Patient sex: M
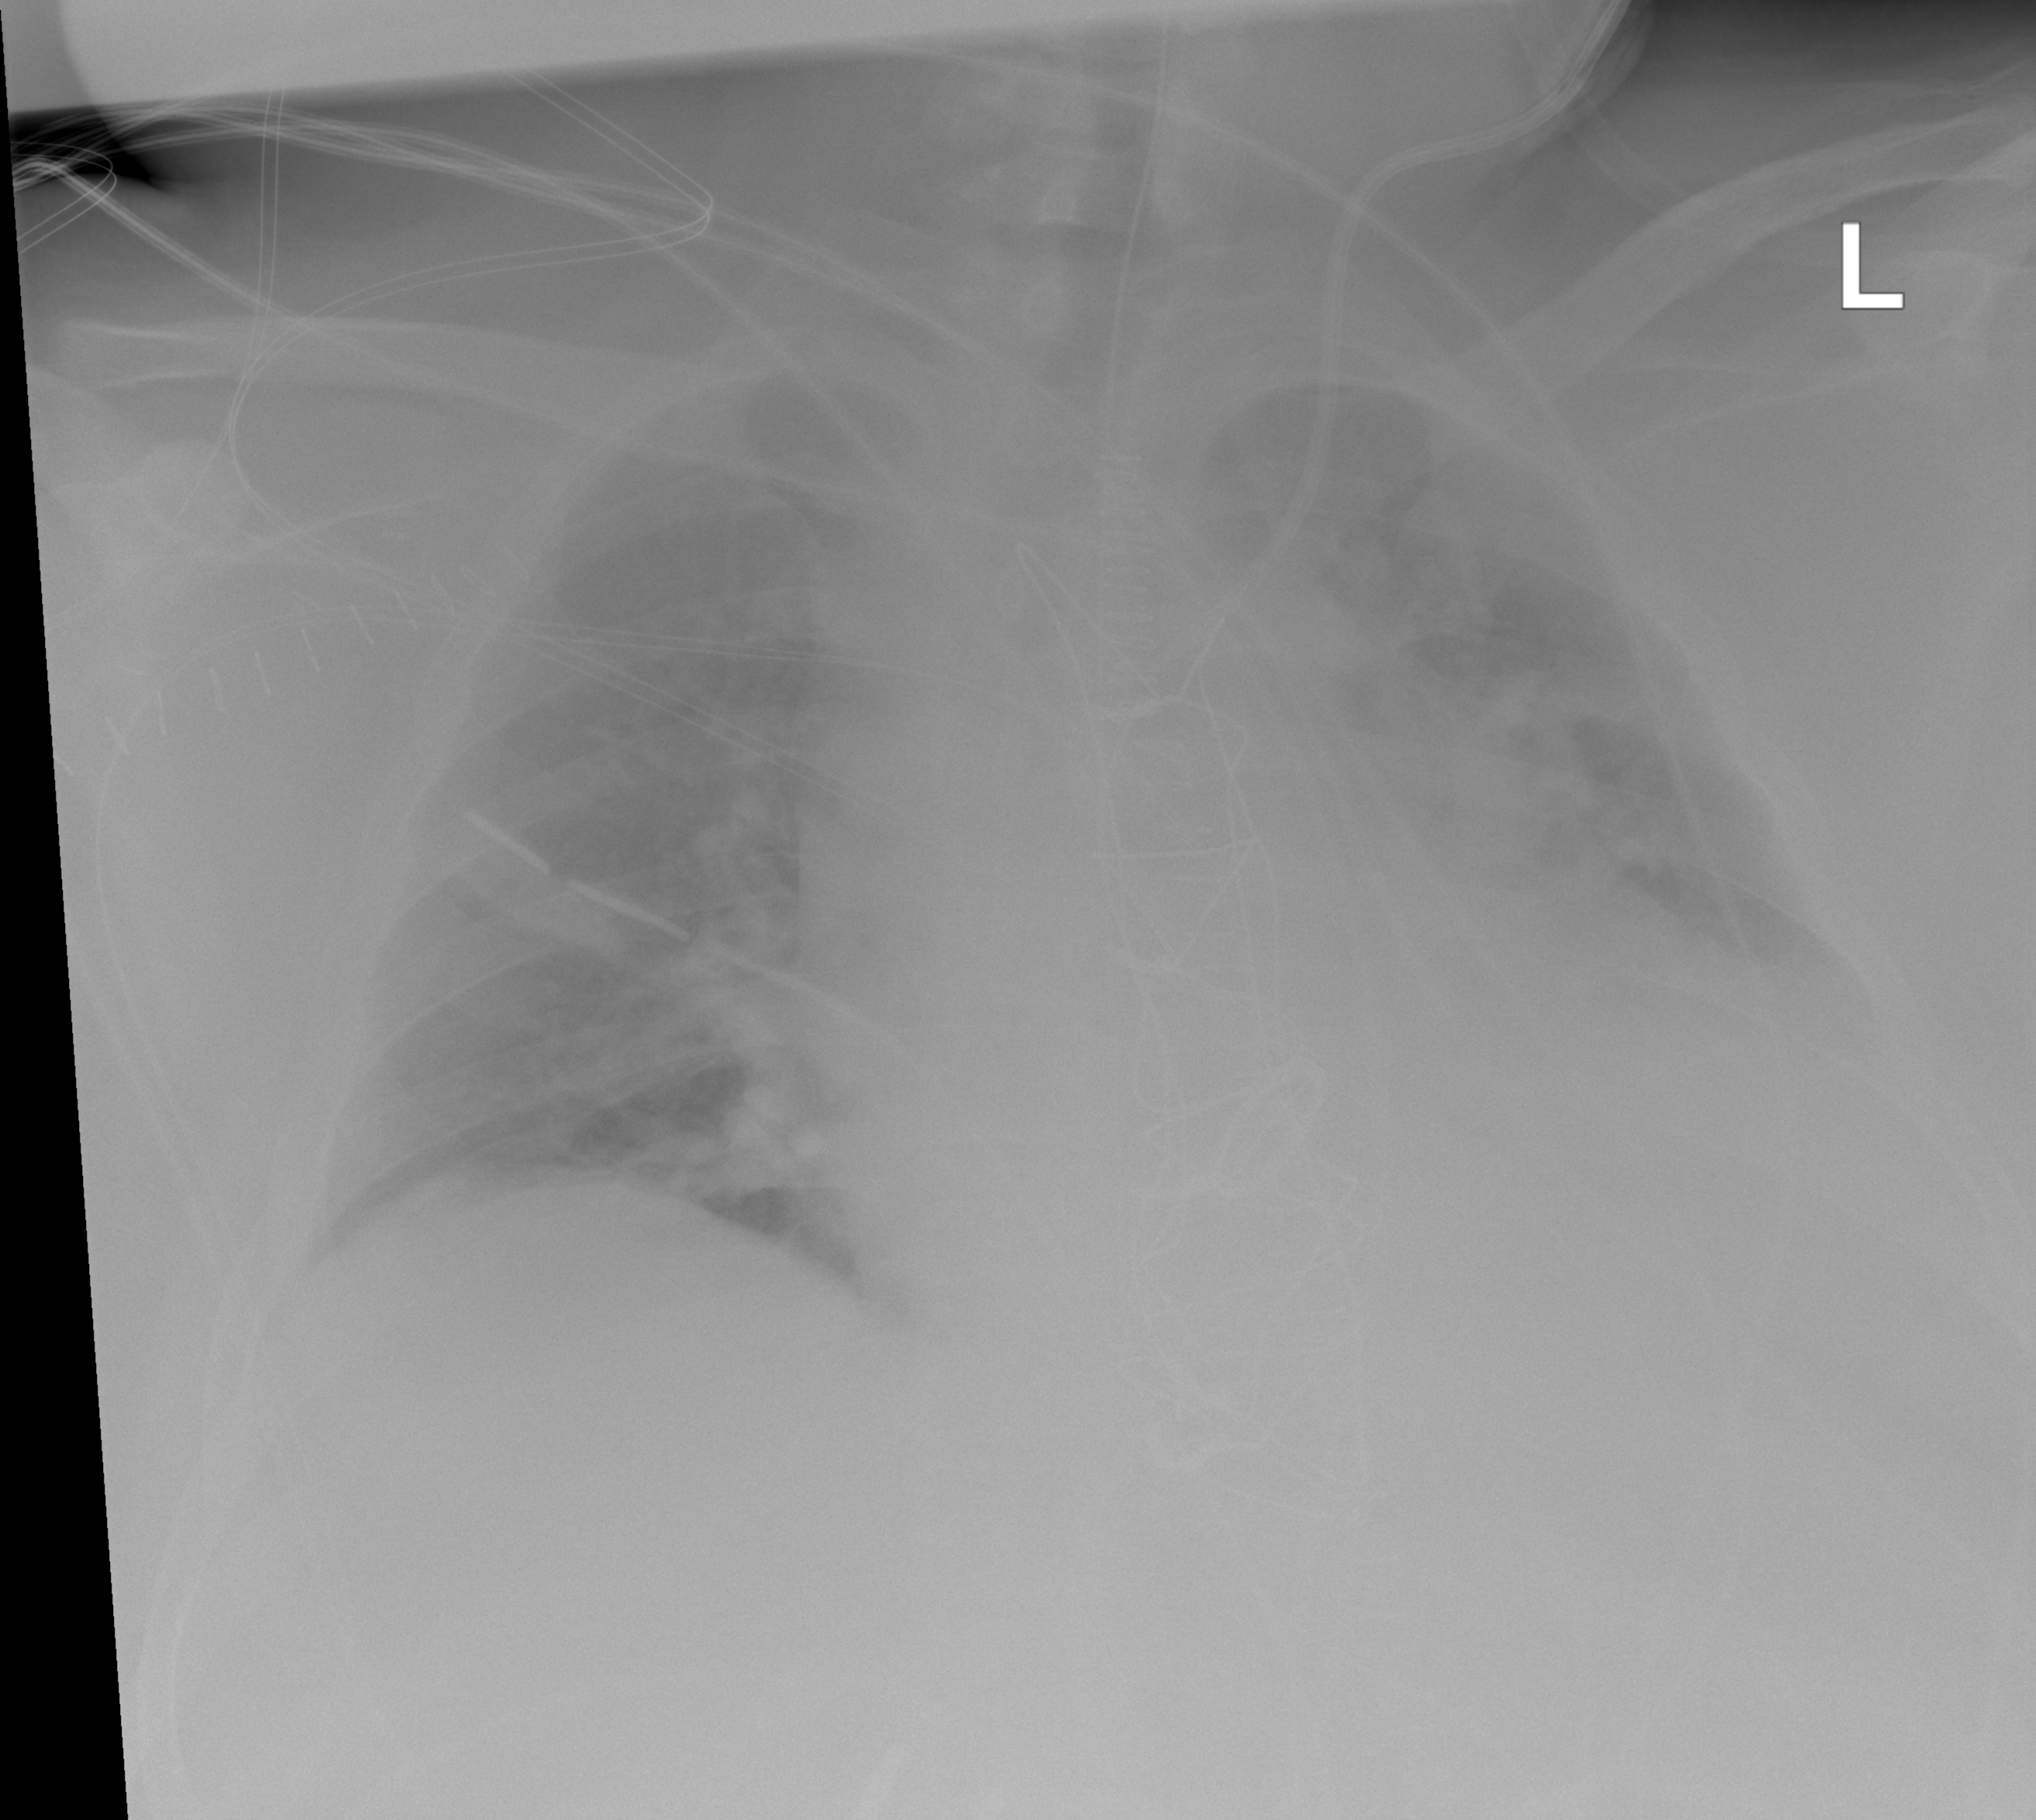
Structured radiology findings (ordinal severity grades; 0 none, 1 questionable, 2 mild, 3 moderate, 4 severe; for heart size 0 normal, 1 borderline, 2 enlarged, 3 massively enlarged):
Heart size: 2
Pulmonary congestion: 0
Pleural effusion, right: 0
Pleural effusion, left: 2
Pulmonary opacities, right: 0
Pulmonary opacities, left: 2
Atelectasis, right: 2
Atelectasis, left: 2